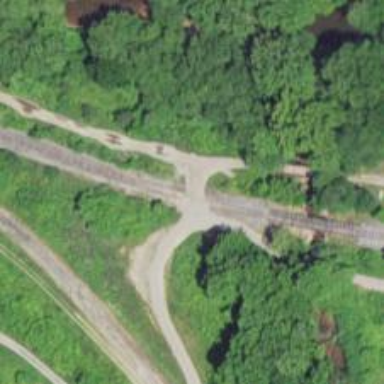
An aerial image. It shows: Rail spur service.